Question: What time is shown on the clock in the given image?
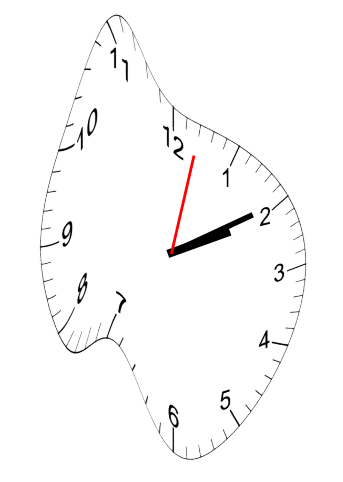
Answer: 02:10:02